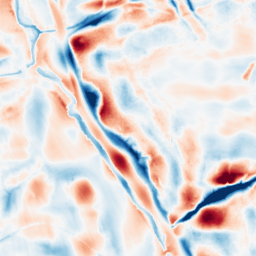
Category: wavelet
Decomposition family: wavelet_biorthogonal
Decomposition parameters: wavelet: bior4.4
level: 5
Upsampling method: linear_exact
Upsampling parameters: scale: 2
Upsampling scale: 2